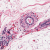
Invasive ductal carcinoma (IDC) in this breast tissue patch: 0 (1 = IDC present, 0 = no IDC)